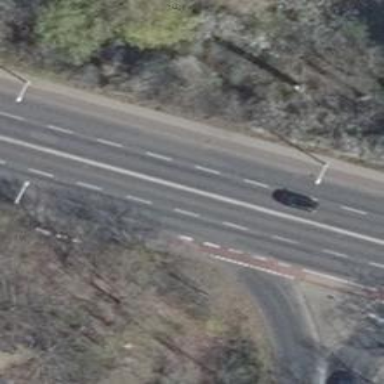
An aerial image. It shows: Asphalt road classified as primary highway.